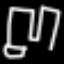
Label: pants